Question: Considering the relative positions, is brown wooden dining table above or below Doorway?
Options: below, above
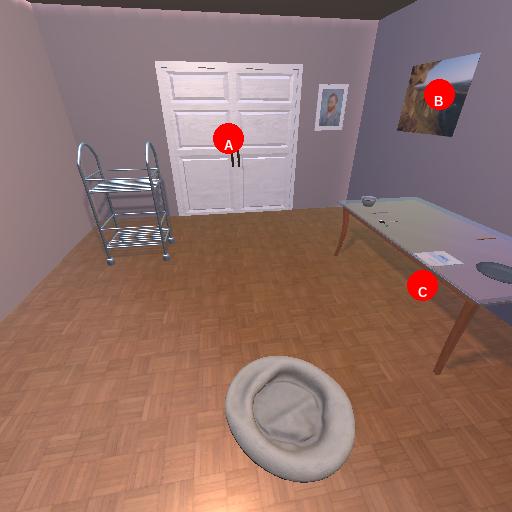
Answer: below